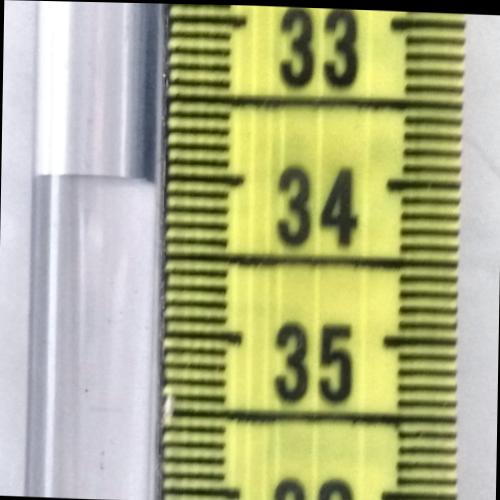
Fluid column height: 34.1 cm